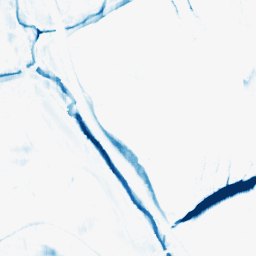
Category: morphological
Decomposition family: morphological_rect
Decomposition parameters: operation: closing
width: 5
height: 20
Upsampling method: quadratic
Upsampling parameters: scale: 2
Upsampling scale: 2